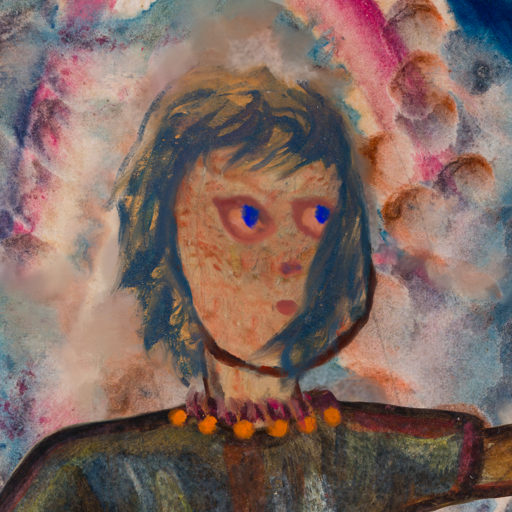
Background: Rupkatha, Head And Neck Side: Orphan, Face Side: Mother_And_Son_Mother, Bust: Mosgoul, Hair Side: In_The_Sun, Head Accessory: Blank, Second Necklace: Blank, Necklace: Doll, Baby: Blank